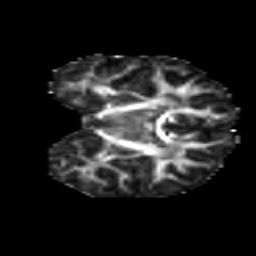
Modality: FA
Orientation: coronal
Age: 11
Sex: female
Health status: ill
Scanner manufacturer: ge
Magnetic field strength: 3 T
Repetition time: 6.752 s
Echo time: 0.079 s